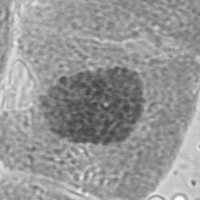
Label: prophase